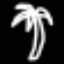
Label: palm tree